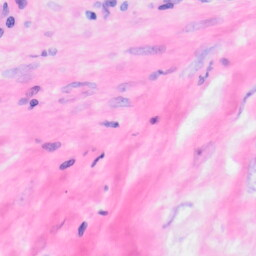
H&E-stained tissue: Kidney